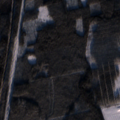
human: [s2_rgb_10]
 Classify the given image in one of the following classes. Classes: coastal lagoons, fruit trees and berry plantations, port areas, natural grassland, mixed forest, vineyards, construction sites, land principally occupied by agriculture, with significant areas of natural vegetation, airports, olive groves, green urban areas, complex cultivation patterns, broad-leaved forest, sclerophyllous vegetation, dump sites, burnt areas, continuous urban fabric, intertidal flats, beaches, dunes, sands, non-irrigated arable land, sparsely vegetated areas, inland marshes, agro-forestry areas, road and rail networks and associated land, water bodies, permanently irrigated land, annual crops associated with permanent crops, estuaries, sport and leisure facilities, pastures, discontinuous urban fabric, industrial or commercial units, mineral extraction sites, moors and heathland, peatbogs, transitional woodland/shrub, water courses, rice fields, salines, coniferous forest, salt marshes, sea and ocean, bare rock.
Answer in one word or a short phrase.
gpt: broad-leaved forest, coniferous forest, transitional woodland/shrub